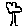
Label: tree